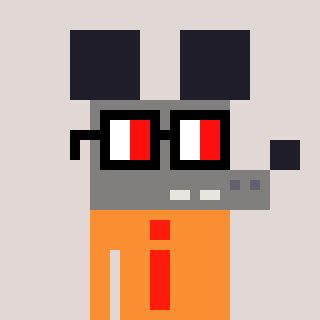
a pixel art character with square glasses with black frames and red eyes, a mouse-shaped head and a orange-colored body on a warm background